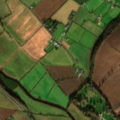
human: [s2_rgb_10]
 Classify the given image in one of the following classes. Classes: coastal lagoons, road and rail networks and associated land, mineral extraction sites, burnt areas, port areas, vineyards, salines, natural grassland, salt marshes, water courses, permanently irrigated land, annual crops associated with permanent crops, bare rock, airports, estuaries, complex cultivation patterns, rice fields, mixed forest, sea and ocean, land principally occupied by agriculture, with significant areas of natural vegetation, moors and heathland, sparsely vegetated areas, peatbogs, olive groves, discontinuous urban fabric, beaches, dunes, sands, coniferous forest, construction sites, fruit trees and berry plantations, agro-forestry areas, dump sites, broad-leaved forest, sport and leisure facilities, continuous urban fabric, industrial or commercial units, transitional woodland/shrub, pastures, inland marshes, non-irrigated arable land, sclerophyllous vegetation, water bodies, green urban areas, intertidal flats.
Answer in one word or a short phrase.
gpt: non-irrigated arable land, pastures